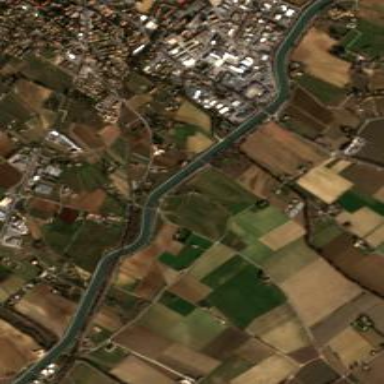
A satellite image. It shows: Canal.